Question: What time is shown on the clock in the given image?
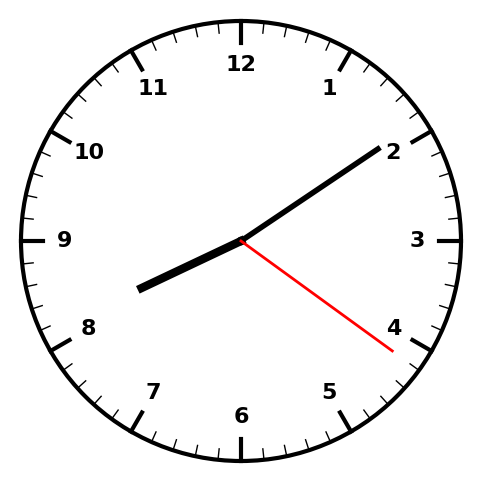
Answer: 08:09:21